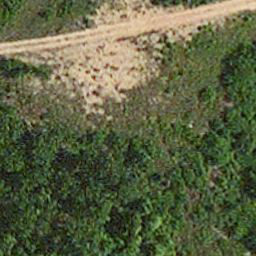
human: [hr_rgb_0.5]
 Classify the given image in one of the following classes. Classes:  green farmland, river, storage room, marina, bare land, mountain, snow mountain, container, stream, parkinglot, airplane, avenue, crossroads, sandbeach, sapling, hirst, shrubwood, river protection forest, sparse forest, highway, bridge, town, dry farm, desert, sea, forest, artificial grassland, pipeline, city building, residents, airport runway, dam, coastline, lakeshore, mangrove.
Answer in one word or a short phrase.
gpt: avenue